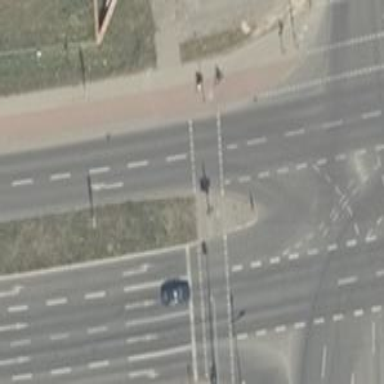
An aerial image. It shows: Crossing with traffic signals.